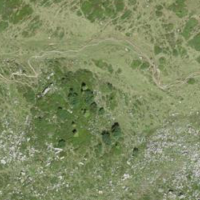
EUNIS habitat code: 26
Species observed at this site:
Vaccinium uliginosum